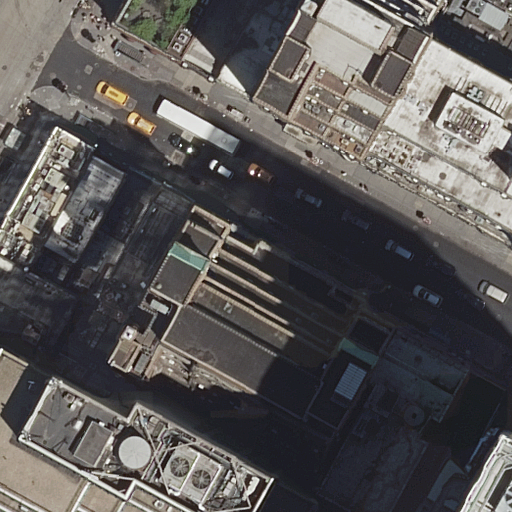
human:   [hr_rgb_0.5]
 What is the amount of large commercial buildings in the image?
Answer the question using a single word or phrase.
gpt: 0

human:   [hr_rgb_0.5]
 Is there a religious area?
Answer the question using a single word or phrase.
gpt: no

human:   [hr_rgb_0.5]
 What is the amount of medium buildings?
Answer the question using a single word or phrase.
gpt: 11

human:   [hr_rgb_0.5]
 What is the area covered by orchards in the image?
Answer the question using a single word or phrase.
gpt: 0m2

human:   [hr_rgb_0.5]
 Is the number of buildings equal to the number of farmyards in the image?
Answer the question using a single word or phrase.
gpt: no

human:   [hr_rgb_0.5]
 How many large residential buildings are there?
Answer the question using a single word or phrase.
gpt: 4

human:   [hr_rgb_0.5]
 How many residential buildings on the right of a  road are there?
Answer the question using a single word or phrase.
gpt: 14

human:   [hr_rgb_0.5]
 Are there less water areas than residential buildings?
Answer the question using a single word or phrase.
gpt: yes

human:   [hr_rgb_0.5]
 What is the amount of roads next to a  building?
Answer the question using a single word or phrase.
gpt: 2

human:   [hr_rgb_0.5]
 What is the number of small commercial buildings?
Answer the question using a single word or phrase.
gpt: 0

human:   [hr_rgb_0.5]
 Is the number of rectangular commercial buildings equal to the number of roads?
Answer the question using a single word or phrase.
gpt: no

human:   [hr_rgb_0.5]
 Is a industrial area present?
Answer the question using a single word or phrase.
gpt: no

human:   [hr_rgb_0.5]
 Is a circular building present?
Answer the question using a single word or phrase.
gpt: no

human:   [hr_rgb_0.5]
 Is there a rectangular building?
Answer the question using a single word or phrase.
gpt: yes

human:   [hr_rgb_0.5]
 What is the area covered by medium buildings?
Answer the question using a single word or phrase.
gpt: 2372m2

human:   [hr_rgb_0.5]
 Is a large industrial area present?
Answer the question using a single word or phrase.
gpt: no

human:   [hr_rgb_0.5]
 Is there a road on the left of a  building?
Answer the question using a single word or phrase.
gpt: yes

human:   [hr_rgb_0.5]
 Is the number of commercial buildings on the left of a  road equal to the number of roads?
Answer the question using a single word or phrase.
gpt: no

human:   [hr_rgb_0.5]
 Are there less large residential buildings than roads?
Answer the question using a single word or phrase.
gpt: no

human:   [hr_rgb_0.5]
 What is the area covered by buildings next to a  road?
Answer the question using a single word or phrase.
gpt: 6682m2

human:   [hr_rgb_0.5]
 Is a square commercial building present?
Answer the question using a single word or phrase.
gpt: no

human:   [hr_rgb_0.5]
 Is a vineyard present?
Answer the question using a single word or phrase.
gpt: no

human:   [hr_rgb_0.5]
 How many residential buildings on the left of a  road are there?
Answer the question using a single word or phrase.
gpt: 7

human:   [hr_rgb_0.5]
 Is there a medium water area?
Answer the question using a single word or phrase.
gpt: no

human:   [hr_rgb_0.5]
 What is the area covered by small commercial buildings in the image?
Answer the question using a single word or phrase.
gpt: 0m2

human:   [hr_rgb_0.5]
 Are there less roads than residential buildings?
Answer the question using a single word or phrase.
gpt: yes

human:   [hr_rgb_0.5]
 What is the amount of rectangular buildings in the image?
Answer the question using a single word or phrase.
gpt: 8

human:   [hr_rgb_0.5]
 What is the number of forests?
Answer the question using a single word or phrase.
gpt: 0

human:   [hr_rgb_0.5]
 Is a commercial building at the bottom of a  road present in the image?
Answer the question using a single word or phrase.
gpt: no

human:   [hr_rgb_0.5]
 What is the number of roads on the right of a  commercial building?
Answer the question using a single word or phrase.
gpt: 0

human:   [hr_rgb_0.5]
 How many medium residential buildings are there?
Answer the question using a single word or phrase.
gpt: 11

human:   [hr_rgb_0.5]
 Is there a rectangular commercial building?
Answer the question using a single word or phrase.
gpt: no

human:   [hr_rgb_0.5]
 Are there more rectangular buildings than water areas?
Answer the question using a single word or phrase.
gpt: yes

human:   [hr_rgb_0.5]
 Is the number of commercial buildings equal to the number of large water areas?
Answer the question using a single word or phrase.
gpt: yes

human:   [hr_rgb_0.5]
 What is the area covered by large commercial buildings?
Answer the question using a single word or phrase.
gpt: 0m2

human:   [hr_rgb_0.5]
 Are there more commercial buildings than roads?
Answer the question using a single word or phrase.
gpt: no